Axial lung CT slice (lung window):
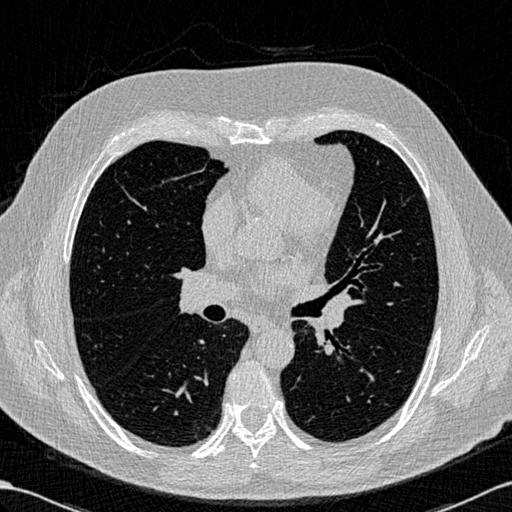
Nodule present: no